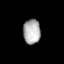
Tissue: lung
Cell type: Fibroblasts
Senescence score: 0.6105
Nuclear area (px): 417
Mean DAPI intensity: 175.034